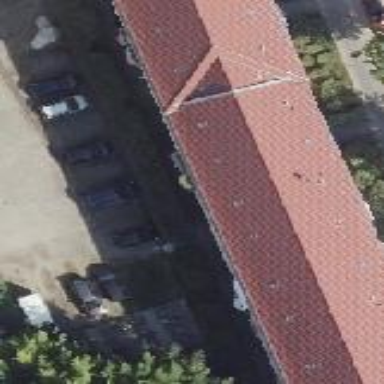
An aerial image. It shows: Gabled roof apartments building.